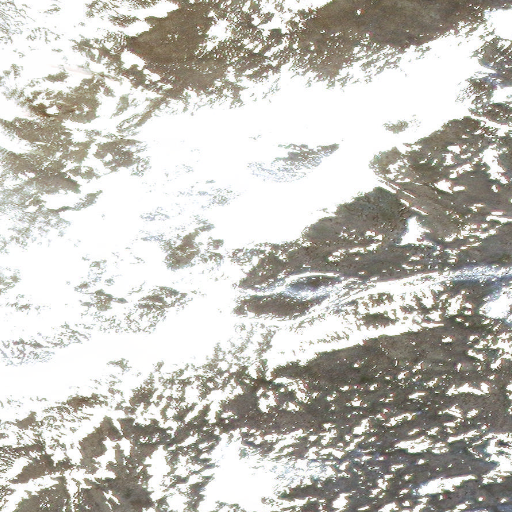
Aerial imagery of mountain in Alaska named Mission Hill containing only unknown